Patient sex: F
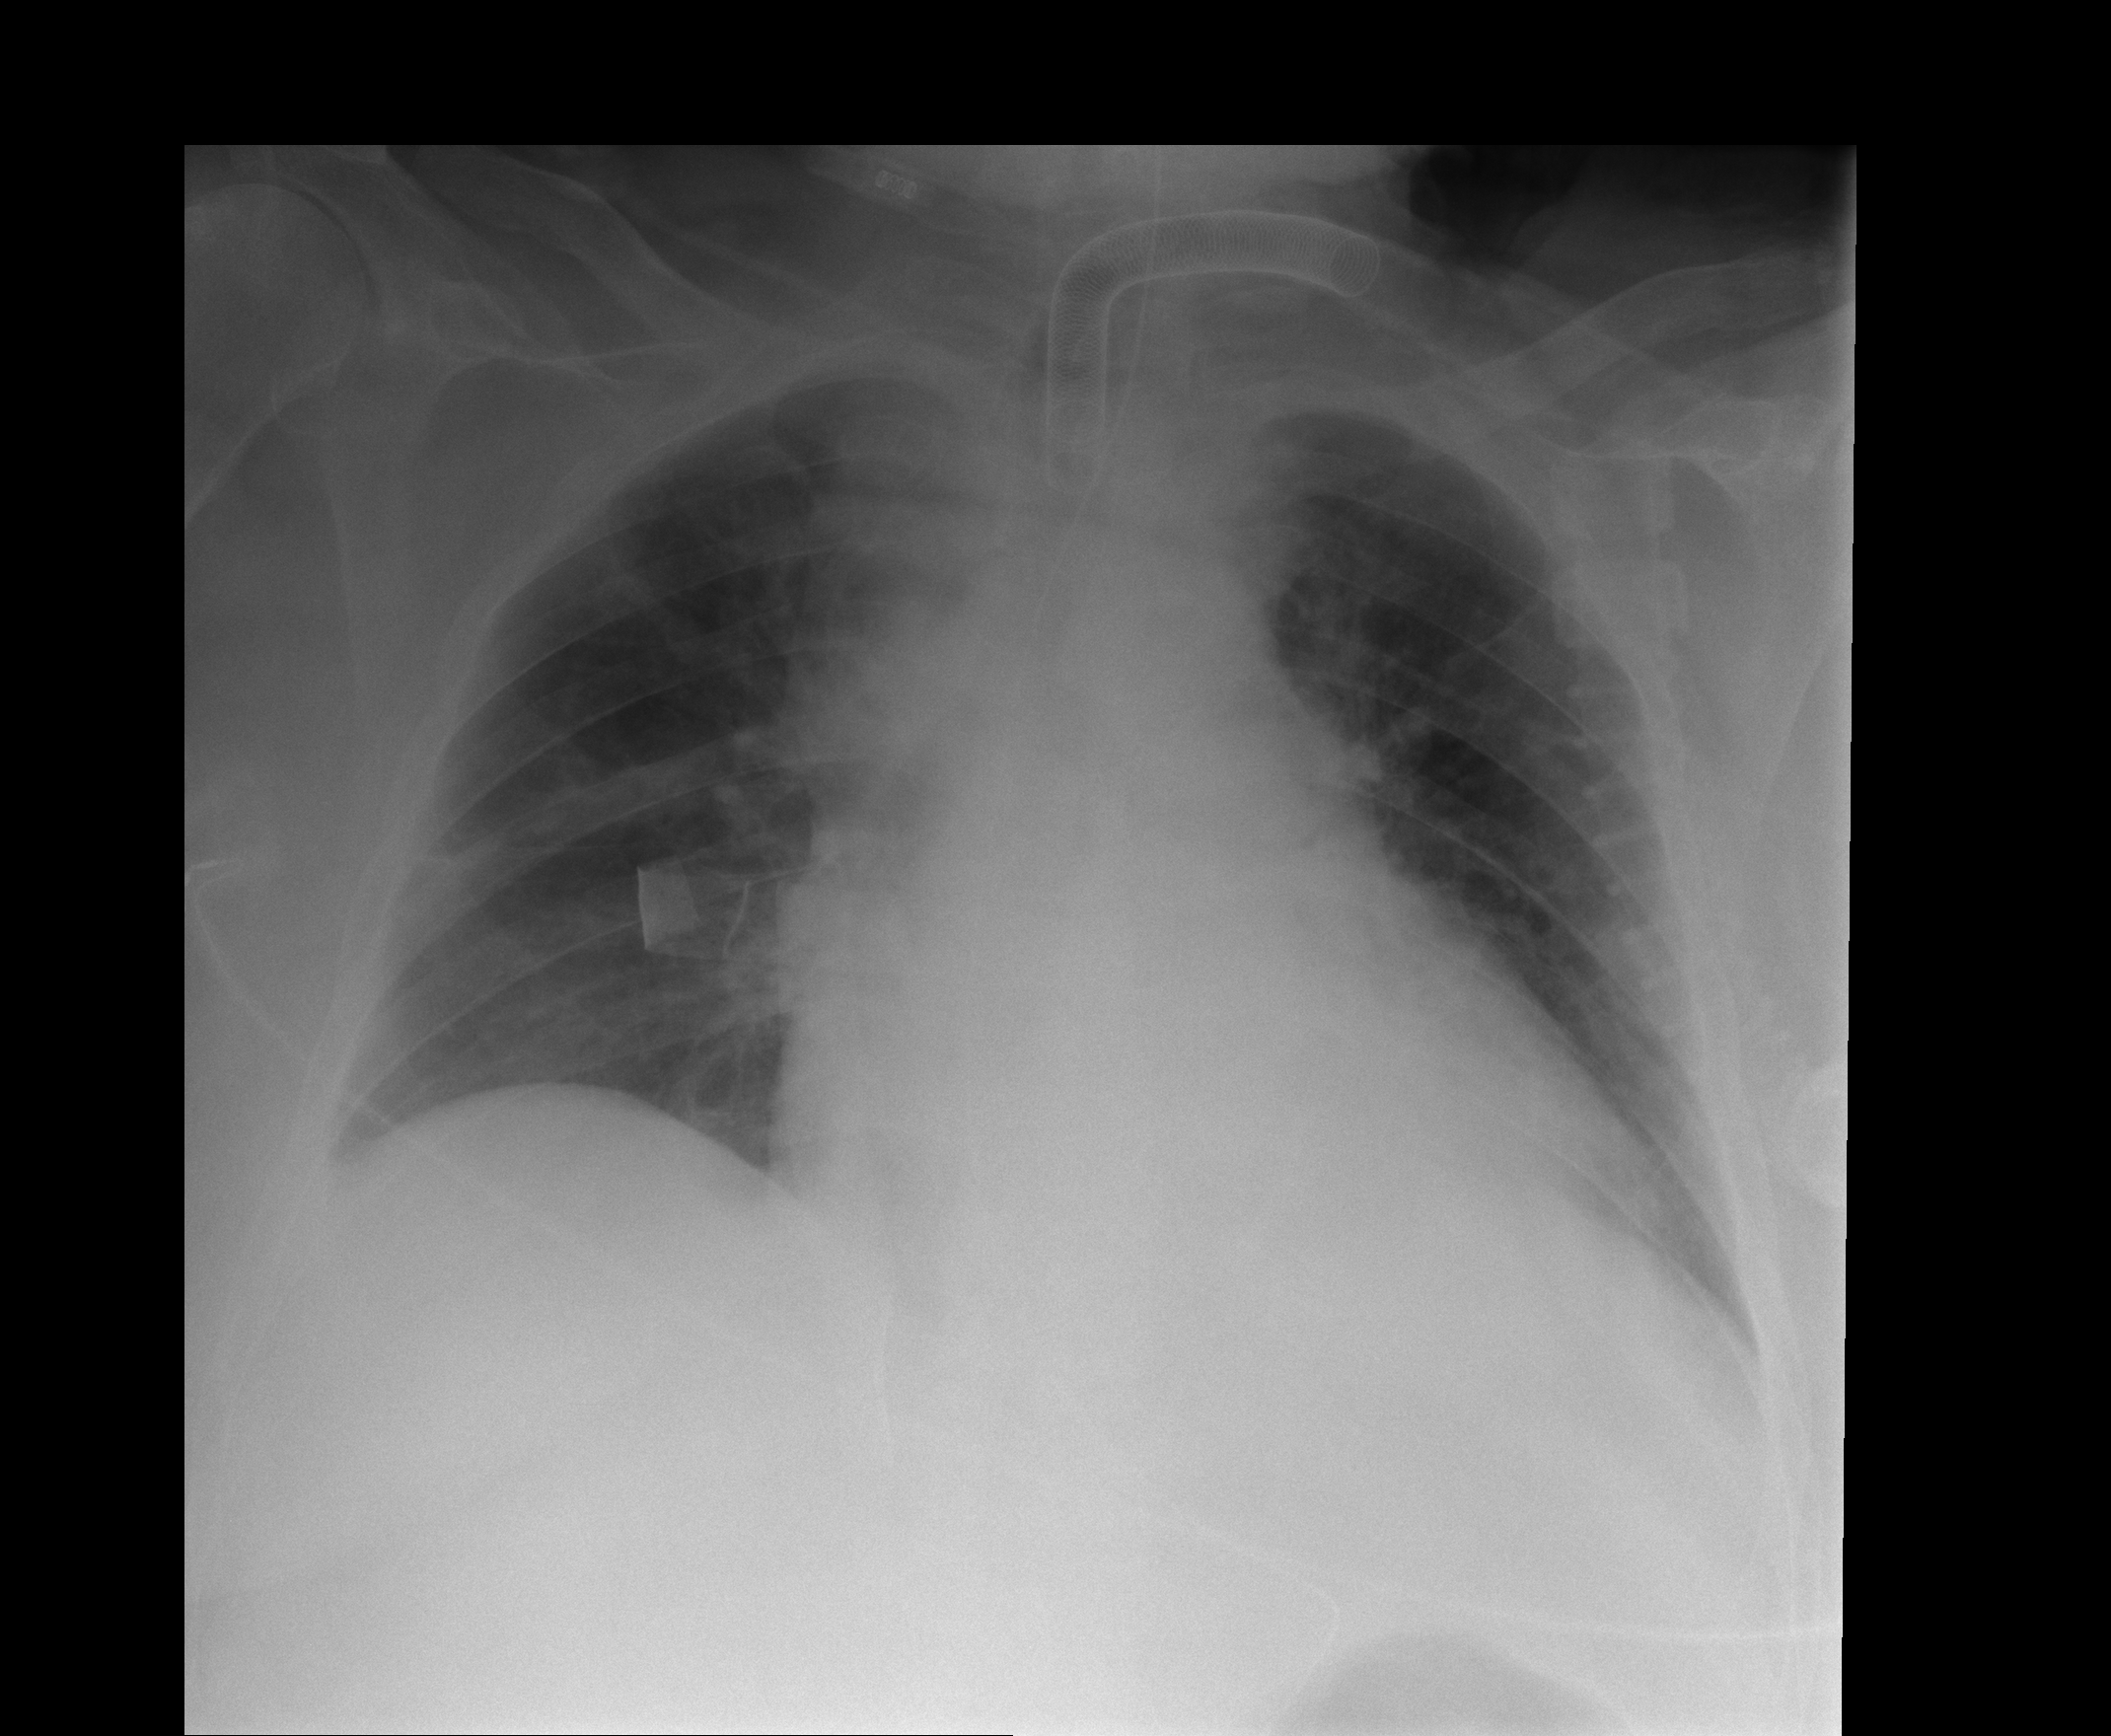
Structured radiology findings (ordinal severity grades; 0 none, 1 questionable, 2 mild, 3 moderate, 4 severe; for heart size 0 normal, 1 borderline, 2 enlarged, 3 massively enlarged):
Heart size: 2
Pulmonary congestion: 2
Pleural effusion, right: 0
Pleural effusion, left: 0
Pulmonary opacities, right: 0
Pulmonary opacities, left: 0
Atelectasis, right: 0
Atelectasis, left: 0